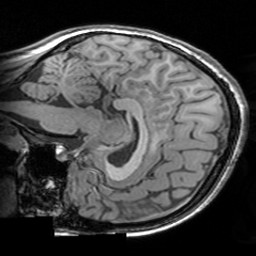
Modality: T1w
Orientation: sagittal
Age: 23
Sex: female
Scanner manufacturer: siemens
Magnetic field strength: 3 T
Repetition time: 1.63 s
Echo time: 0.00311 s